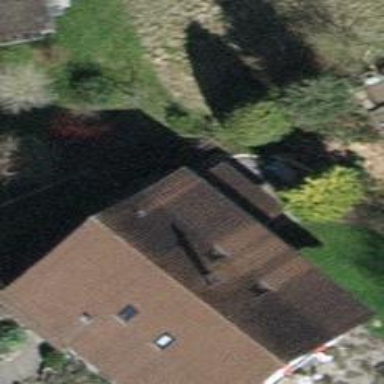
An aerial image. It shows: Building with tiled roof.